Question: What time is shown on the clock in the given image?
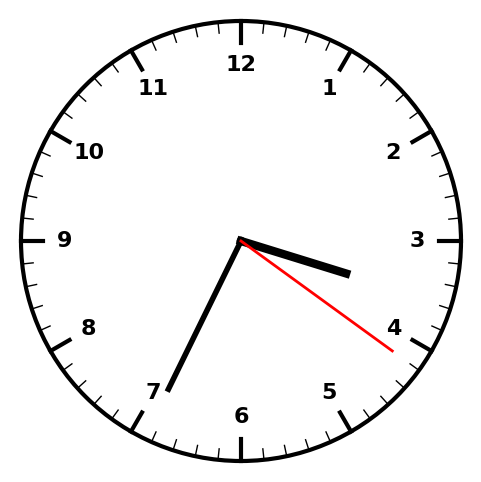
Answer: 03:34:21